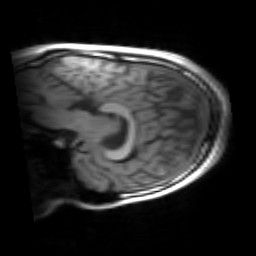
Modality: inplaneT1
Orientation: sagittal
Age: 19
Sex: male
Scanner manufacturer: siemens
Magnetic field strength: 3 T
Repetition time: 1.2 s
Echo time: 0.00251 s